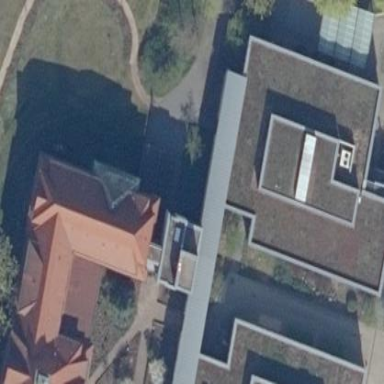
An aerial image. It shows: Hospital building.